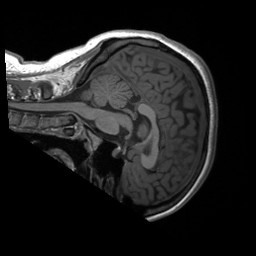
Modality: T1w
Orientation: sagittal
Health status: healthy
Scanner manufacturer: siemens
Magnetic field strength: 3 T
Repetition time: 1.9 s
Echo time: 0.00232 s